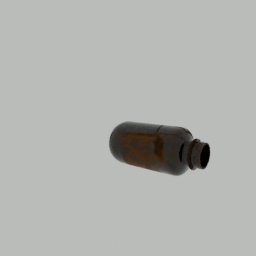
Label: tools